Field crop: maize
Growth stage: 1
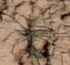
Species: lolium